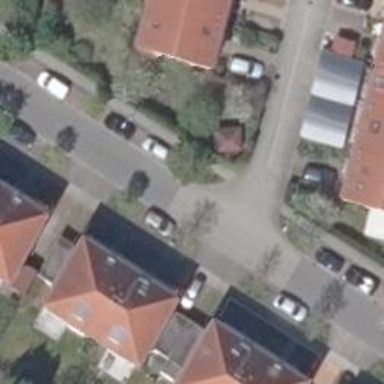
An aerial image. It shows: Living street.